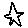
Label: star